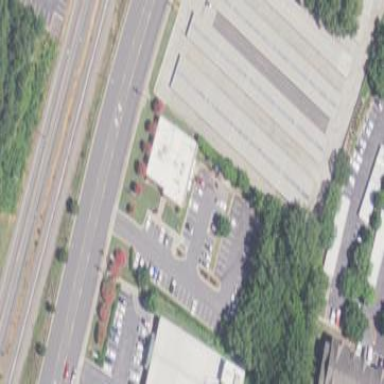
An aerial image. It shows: Storage rental shop.